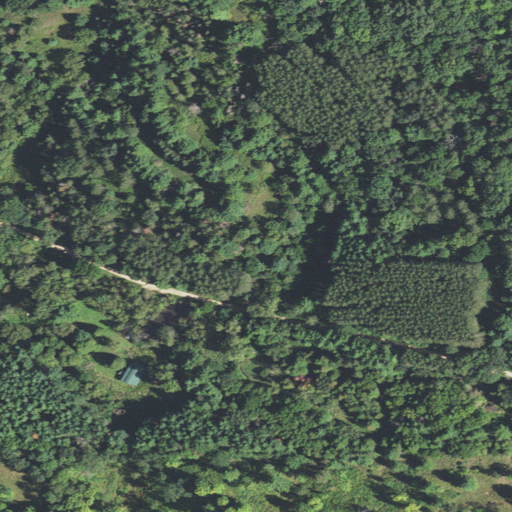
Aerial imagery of mountain in Wisconsin named Mount Sally containing mixed forest, evergreen forest, deciduous forest, open development, and low intensity development